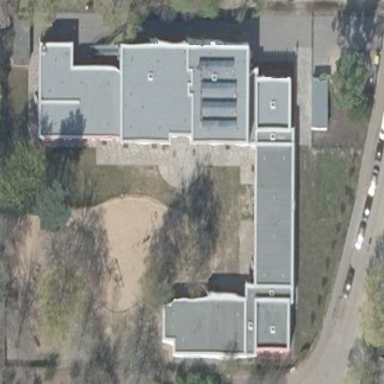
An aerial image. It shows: Kindergarten.